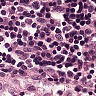
Metastatic tissue present: no